Question: I'm trying to use mask for two Fields and When i use a mask for editText the app crash.
Here is the image of error.

Here is the Mask that i use for like listener of EditText
public abstract class Mask {
'''
public static String unmask(String s) {
return s.replaceAll("[.]", "").replaceAll("[-]", "")
.replaceAll("[/]", "").replaceAll("[(]", "")
.replaceAll("[)]", "");
}
public static String maskToWebService(String s) {
return s.replace("/", "T");
}
public static TextWatcher insert(final String mask, final EditText ediTxt) {
return new TextWatcher() {
boolean isUpdating;
String old = "";
public void onTextChanged(CharSequence s, int start, int before,
int count) {
String str = Mask.unmask(s.toString());
String mascara = "";
if (isUpdating) {
old = str;
isUpdating = false;
return;
}
int i = 0;
for (char m : mask.toCharArray()) {
if (m != '#' && str.length() > old.length()) {
mascara += m;
continue;
}
try {
mascara += str.charAt(i);
} catch (Exception e) {
break;
}
i++;
}
isUpdating = true;
ediTxt.setText(mascara);
ediTxt.setSelection(mascara.length());
}
public void beforeTextChanged(CharSequence s, int start, int count,
int after) {
}
public void afterTextChanged(Editable s) {
}
};
}
'''
How can resolve?
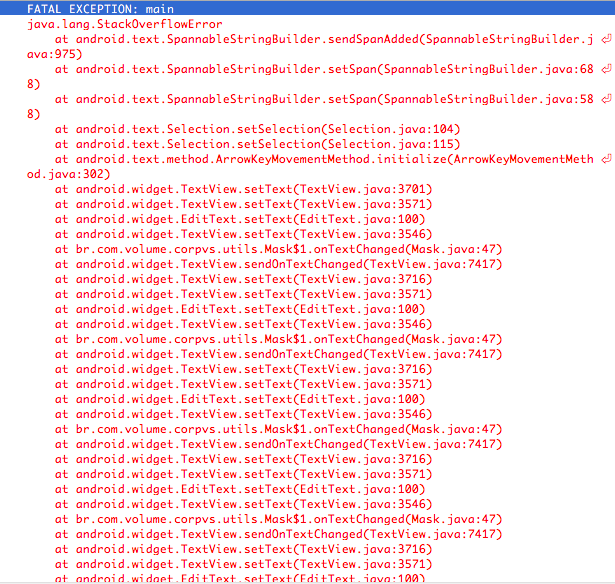
Answer: I found the problem. The TextWatcher is being calling many times to a instance